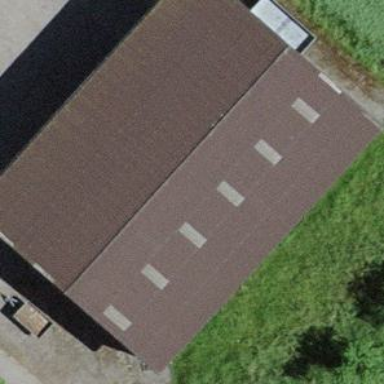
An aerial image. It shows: Group of garages.